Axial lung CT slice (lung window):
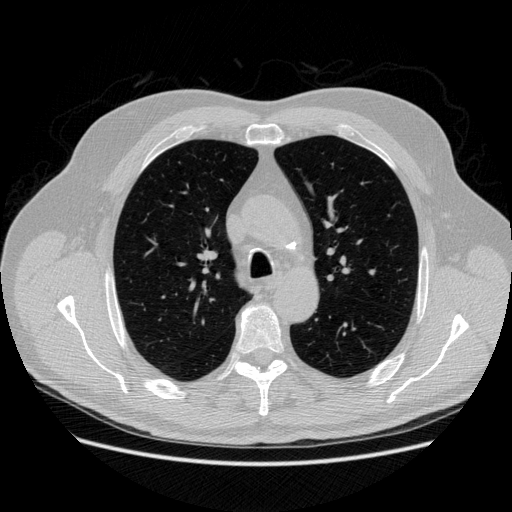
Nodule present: no